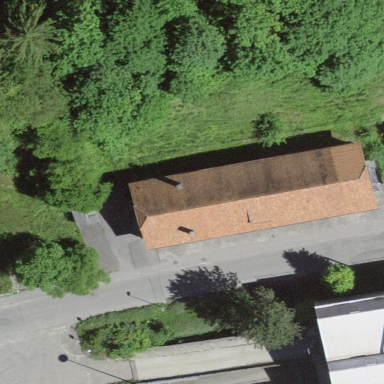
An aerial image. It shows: Theater building.